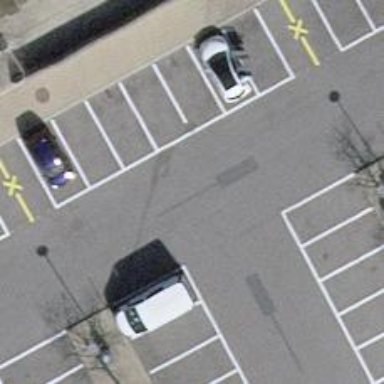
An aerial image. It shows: Asphalt parking aisle along service road.